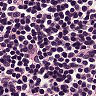
Metastatic tissue present: no